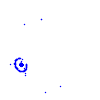
Particle: electron